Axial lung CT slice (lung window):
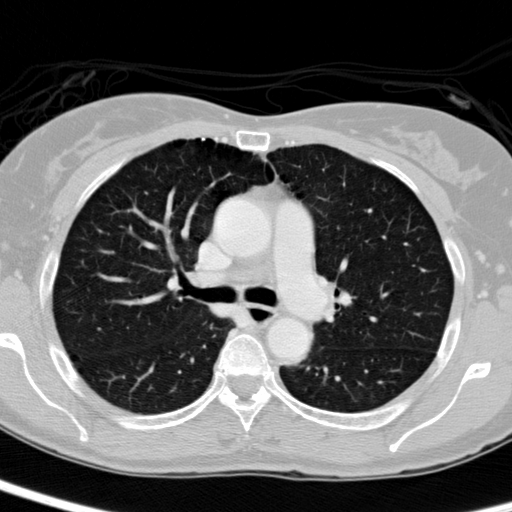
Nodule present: no